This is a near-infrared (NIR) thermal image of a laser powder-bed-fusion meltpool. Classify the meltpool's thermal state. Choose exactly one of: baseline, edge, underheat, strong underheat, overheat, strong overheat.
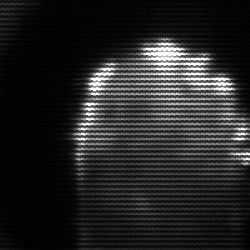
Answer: baseline